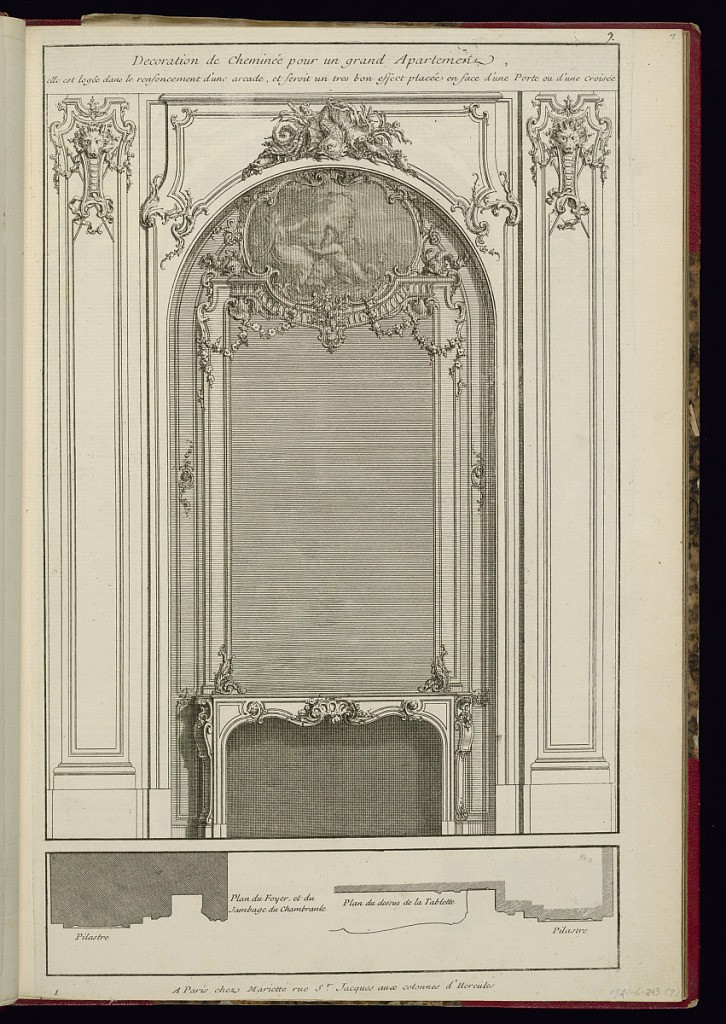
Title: Chimneypiece Decoration for a Large Apartment
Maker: Jacques-François Blondel, French, 1705–1774
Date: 1737-1742
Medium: Etching and engraving on laid paper
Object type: Print
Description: Chimneypiece design with side panels and over mantle mirror. The side panels are symmetrical and feature ornamentation at the top with the head of an animal, arrows, and garlands of flowers. The bow-shaped mantle is ornamented with scrolls and a scallop detail at the center. At the top of the mirror is a panel featuring a mythological composition of a triton emerging from the water at the feet of a young woman; a ship is visible in the background. Ornamentation around this composition include dolphins and shells, and above the frame of the chimneypiece is a group of carved sea-themed motifs, including eels, shells, lobsters, and dolphins. The bottom part of the image includes a horizontal cross section of, from left to right, the "Pilastre," the "Plan du Foyer, et du / Jambrage du Chambranle," the "Plan du dessus de la Tablette," and the "Pilastre." The plate is numbered, but not signed. The page has been cut down.